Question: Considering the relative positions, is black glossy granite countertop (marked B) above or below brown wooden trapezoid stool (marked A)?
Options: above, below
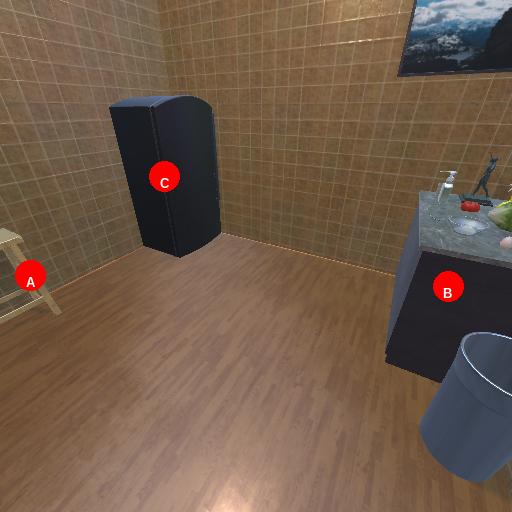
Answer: above